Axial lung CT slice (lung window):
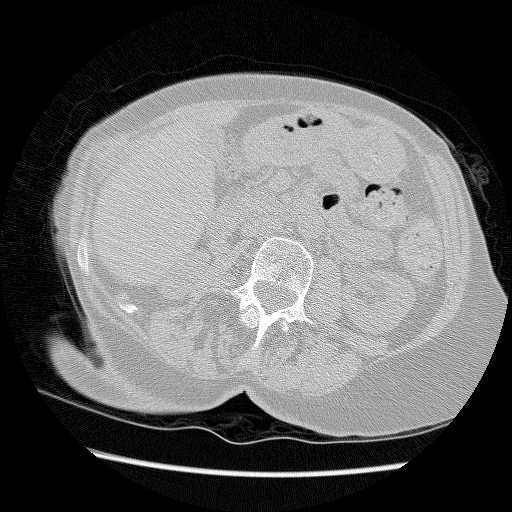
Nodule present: no